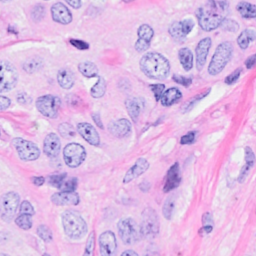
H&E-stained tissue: Breast